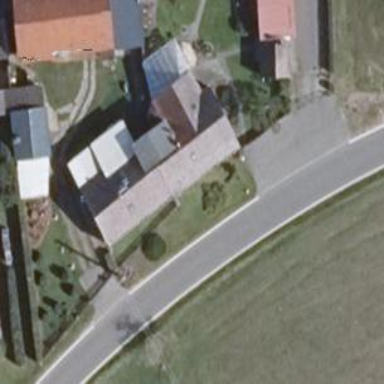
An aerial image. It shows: House with flat dark grey roof.